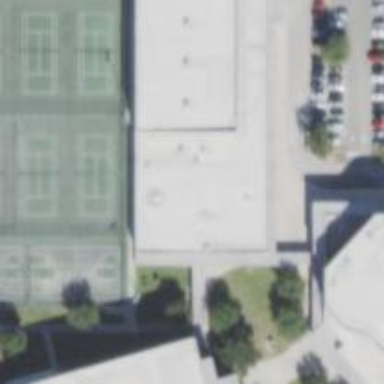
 it serves as hurricane emergency shelter."